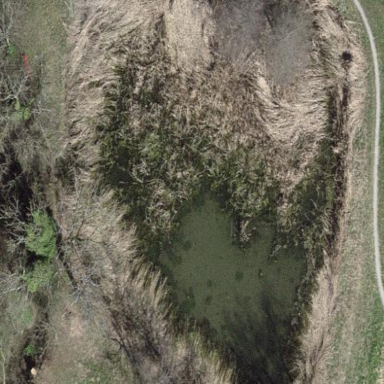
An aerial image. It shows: Peaceful pond surrounded by nature.